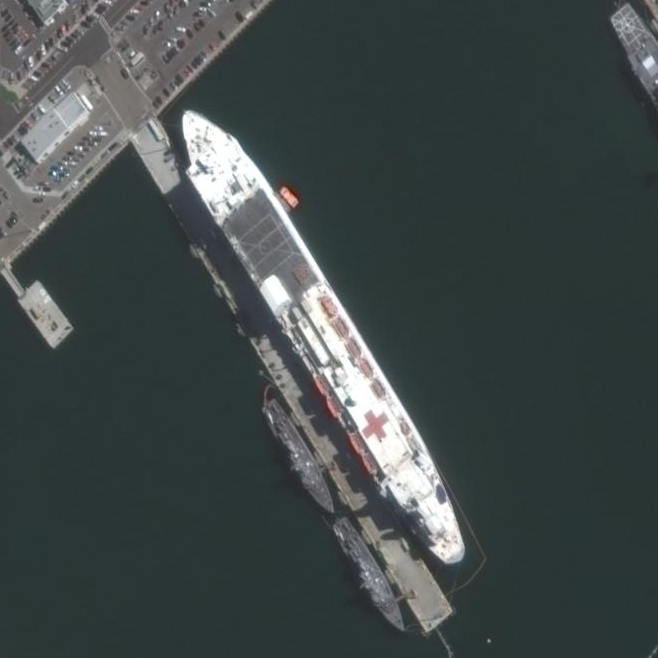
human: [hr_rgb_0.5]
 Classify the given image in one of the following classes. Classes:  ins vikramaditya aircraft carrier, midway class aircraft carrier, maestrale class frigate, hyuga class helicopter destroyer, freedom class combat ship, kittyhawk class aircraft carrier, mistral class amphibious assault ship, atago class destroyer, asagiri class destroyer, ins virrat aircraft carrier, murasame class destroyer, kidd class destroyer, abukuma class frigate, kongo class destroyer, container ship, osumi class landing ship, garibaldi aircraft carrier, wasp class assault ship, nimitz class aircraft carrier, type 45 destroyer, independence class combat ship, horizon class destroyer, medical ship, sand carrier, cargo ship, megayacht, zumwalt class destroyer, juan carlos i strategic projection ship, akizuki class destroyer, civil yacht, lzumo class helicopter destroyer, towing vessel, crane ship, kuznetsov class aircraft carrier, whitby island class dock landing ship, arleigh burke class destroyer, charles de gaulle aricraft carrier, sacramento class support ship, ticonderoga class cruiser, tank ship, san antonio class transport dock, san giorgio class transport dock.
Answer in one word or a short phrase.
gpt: Medical ship